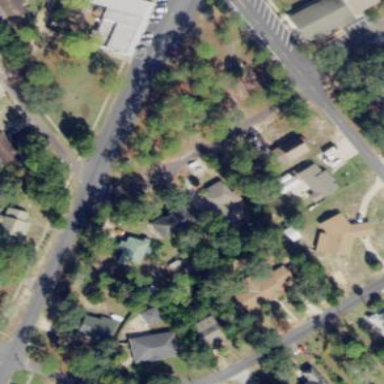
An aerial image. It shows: Residential area composed of single-family homes.